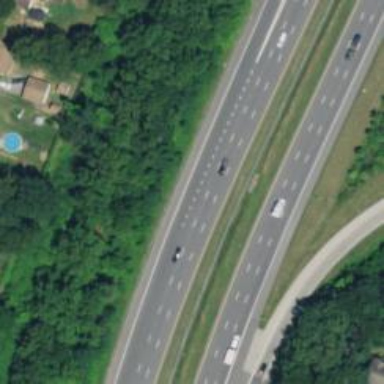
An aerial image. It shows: Motorway.